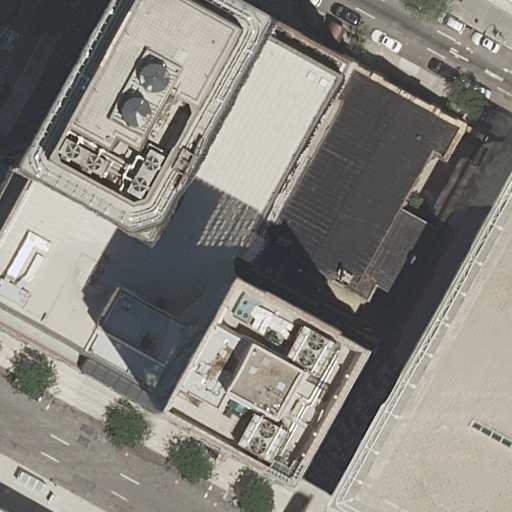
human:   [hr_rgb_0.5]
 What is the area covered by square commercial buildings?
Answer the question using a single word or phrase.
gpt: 0m2

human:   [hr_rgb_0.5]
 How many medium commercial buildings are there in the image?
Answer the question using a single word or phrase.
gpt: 0

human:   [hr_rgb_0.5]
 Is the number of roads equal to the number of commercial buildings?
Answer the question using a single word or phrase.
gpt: no

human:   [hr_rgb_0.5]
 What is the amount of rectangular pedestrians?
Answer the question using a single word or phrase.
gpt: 0

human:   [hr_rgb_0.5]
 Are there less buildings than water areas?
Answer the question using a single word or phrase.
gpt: no

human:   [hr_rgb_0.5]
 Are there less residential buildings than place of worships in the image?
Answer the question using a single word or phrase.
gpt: no

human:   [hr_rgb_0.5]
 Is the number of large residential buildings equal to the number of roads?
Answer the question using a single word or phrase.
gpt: no

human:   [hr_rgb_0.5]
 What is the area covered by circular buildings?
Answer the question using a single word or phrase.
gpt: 0m2

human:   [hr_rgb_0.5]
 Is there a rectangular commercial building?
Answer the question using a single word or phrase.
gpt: no

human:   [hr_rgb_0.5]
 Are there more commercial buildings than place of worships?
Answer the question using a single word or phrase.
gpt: no

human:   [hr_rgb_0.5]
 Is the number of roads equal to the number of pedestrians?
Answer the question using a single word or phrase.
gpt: no

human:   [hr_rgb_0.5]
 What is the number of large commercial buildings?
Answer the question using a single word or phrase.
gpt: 0

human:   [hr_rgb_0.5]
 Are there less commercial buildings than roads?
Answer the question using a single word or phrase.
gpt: yes

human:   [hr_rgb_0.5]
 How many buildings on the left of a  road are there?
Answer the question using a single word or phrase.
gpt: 4

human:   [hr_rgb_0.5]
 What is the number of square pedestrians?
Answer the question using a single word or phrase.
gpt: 0

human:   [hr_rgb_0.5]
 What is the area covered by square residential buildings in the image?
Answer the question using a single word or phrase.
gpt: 0m2

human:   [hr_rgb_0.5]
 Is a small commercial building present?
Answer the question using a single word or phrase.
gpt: no

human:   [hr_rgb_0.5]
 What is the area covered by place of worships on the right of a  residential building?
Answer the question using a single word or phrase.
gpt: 980m2

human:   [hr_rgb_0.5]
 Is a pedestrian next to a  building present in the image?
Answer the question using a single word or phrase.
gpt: yes

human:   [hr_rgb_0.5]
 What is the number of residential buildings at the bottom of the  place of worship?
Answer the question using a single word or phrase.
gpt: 3

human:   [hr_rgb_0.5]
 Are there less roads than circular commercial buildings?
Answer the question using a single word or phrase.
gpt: no

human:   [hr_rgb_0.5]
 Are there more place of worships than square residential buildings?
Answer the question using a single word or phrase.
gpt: yes

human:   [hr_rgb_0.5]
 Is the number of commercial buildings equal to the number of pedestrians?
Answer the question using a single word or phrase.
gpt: no

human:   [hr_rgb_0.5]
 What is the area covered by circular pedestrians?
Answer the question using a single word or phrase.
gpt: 0m2

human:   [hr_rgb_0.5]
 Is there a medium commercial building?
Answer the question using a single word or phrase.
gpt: no

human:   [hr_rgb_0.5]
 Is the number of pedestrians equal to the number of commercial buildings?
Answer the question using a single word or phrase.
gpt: no

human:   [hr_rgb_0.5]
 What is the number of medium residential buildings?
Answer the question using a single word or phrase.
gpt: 1

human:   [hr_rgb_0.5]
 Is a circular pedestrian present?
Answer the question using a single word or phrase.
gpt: no

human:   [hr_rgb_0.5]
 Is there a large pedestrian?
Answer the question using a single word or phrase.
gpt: yes

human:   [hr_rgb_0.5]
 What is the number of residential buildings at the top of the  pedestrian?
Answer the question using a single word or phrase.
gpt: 6

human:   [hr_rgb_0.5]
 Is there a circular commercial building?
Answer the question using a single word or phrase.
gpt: no

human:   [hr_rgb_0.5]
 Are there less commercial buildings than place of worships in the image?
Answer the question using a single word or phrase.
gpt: yes

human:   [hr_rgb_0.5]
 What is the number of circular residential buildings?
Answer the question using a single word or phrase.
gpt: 0

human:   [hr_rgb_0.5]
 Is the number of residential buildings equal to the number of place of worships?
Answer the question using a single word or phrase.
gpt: no

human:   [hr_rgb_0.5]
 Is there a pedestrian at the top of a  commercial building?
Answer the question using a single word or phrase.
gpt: no

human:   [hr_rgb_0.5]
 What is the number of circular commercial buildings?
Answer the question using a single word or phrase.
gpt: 0